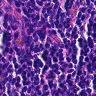
Metastatic tissue present: no